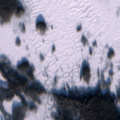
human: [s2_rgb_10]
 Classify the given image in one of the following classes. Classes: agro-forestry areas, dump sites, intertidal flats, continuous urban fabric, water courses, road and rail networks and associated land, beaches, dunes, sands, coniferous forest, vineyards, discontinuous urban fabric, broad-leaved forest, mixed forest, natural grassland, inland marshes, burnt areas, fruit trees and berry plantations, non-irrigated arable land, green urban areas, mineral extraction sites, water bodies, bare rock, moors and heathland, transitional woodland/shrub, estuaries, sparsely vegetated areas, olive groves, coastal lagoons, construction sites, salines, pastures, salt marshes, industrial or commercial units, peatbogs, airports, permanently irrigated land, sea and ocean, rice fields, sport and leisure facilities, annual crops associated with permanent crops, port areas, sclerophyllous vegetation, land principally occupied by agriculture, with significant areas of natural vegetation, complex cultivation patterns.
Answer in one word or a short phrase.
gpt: coniferous forest, peatbogs